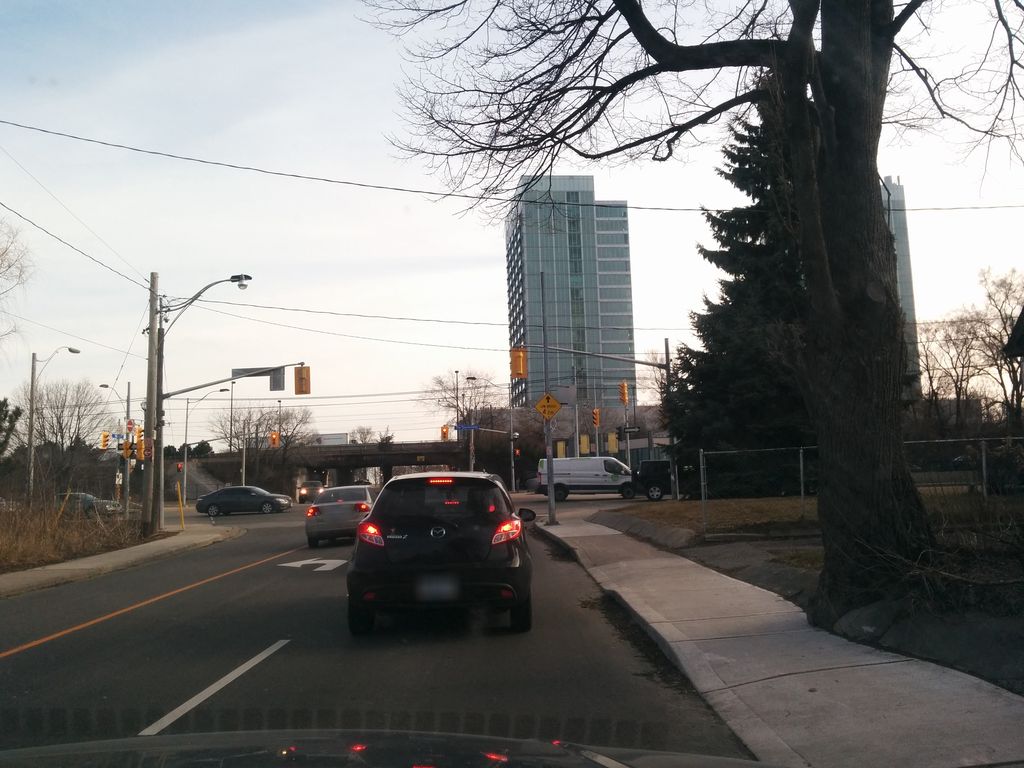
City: toronto